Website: home-depot
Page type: billing-address
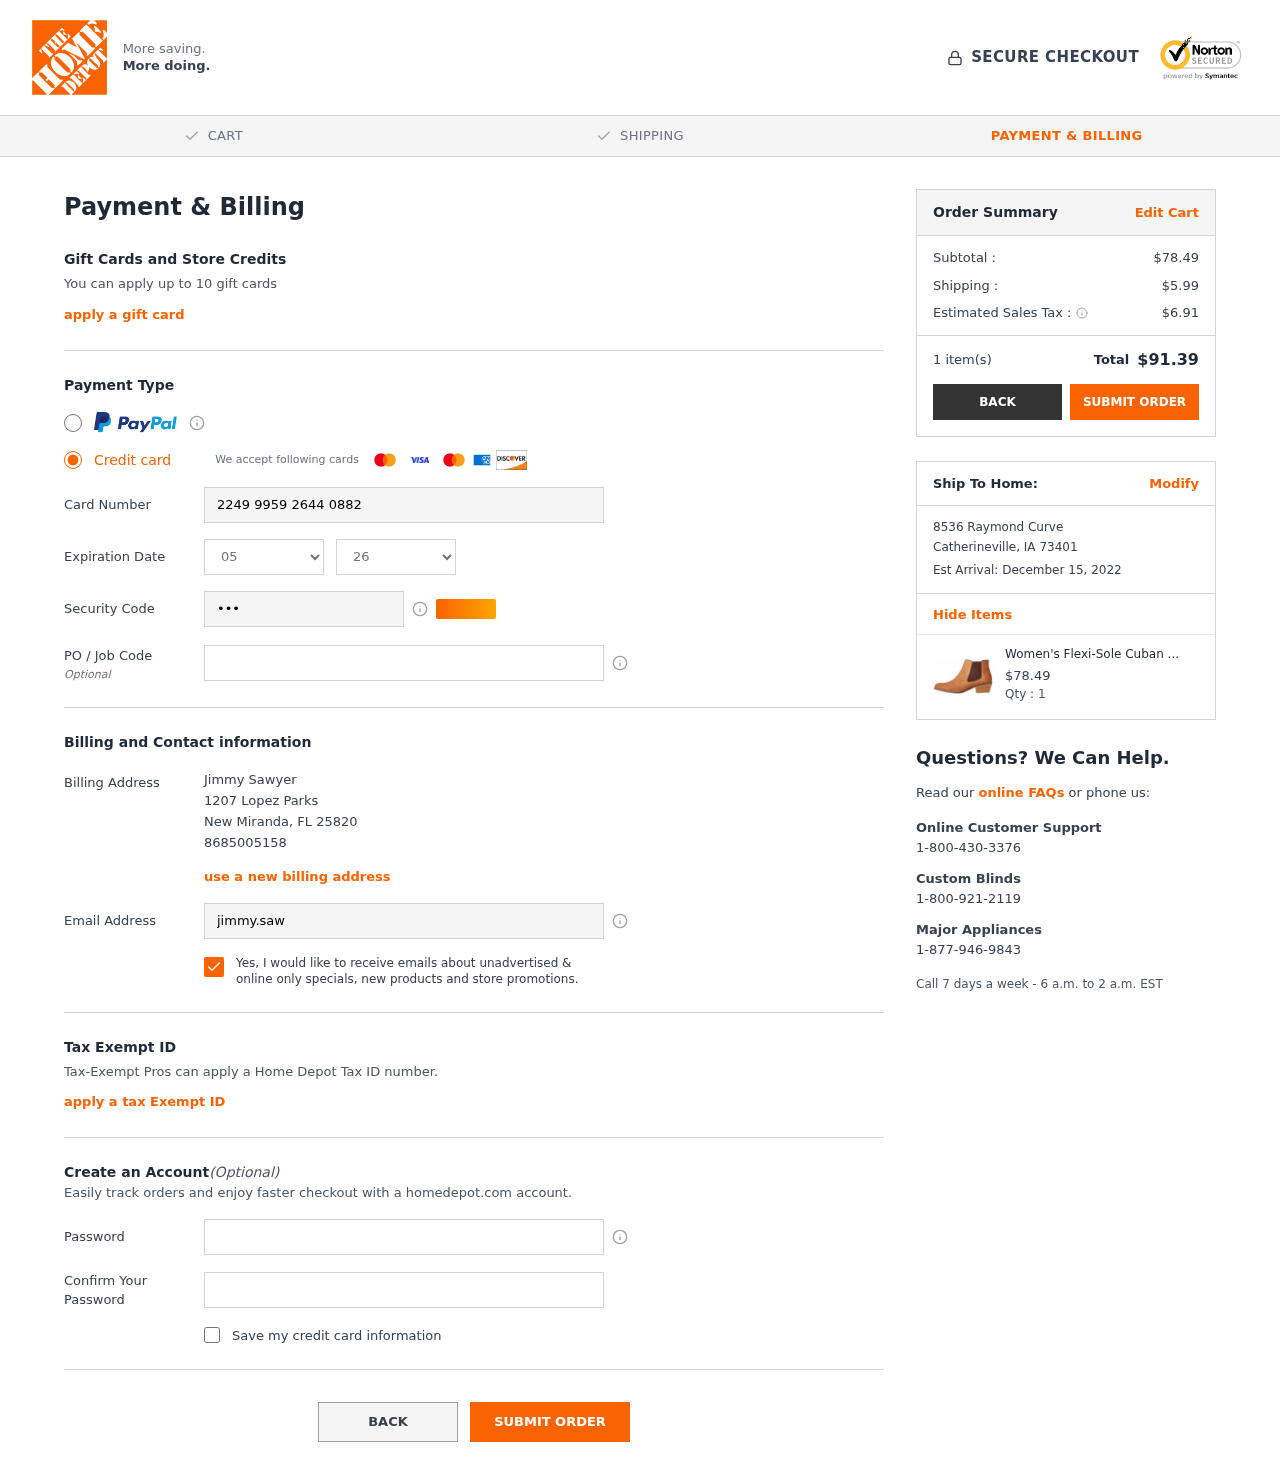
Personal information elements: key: PII_CARD_CVV
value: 313
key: PII_CARD_EXPIRY_MONTH
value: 05
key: PII_CARD_EXPIRY_YEAR
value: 26
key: PII_CARD_NUMBER
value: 2249 9959 2644 0882
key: PII_CITY
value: New Miranda
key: PII_CITY2
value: Catherineville
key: PII_EMAIL
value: jimmy.sawyer@gmail.com
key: PII_FULLNAME
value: Jimmy Sawyer
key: PII_PHONE
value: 8685005158
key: PII_POSTCODE
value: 25820
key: PII_POSTCODE2
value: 73401
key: PII_STATE_ABBR
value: FL
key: PII_STATE_ABBR2
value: IA
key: PII_STREET
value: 1207 Lopez Parks
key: PII_STREET2
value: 8536 Raymond Curve
Product elements: key: PRODUCT1_NAME
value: Women's Flexi-Sole Cuban Heel Chelsea Boots, Brown (Tan Tan), US 8
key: PRODUCT1_PRICE
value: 78.49
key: PRODUCT1_QUANTITY
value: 1
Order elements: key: ORDER_SUBTOTAL
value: $78.49
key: ORDER_SHIPPING_COST
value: $5.99
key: ORDER_TAX
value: $6.91
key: ORDER_NUM_ITEMS
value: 1 item(s)
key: ORDER_TOTAL
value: $91.39
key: ORDER_DELIVERY_DATE
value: Est Arrival: December 15, 2022